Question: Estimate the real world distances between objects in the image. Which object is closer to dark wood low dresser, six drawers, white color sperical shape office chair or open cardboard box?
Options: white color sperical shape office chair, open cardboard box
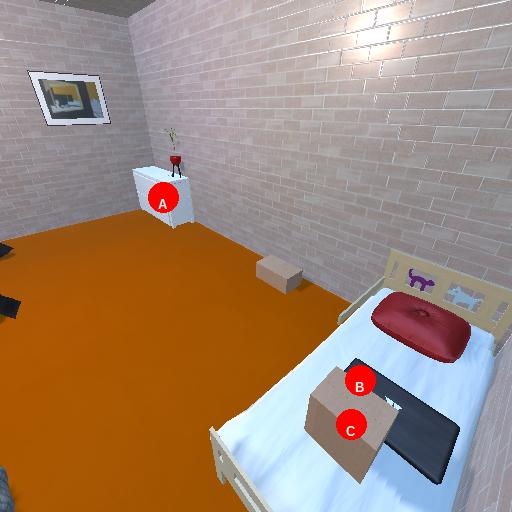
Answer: white color sperical shape office chair